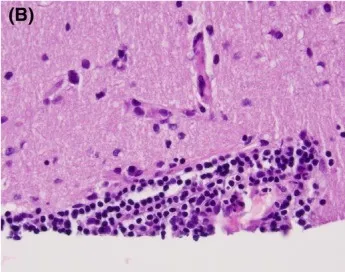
Histopathology. (B) Perivascular lymphocytic infiltrate.
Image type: pathology (h&e)